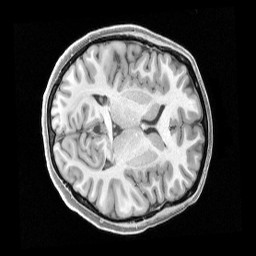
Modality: T1w
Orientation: axial
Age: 23
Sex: female
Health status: healthy
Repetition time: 2.4 s
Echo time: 0.00222 s